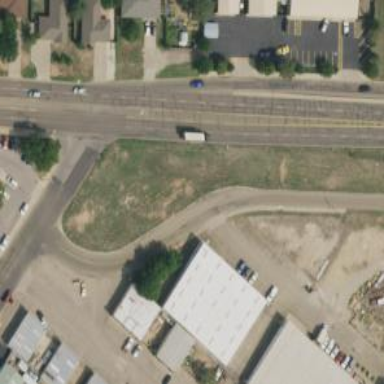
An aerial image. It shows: Secondary link road.